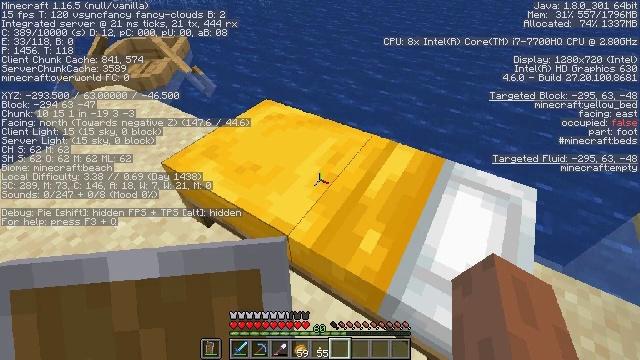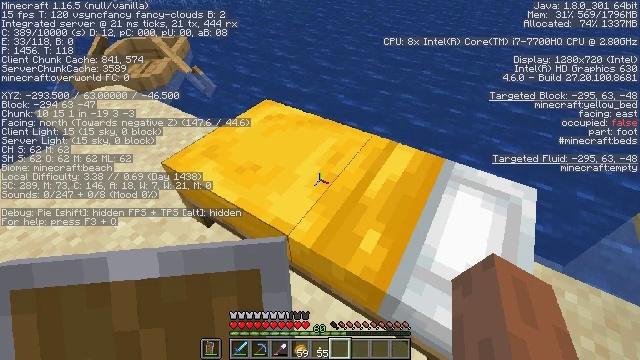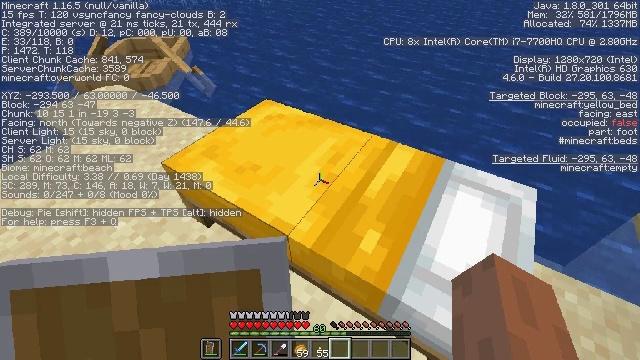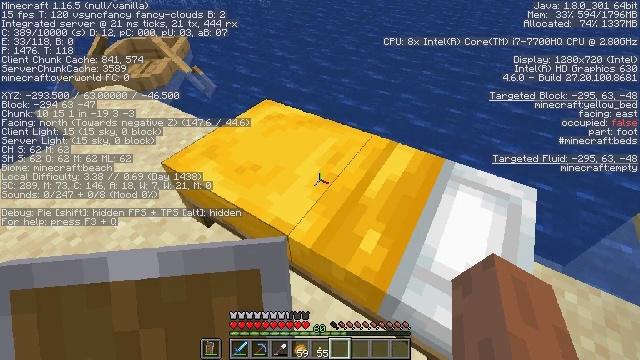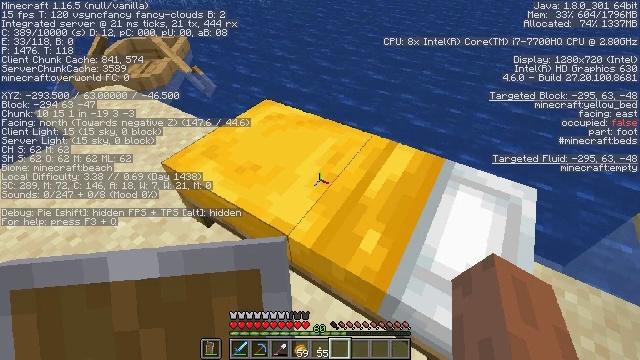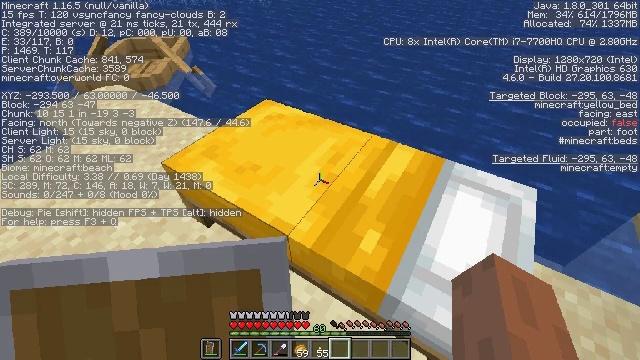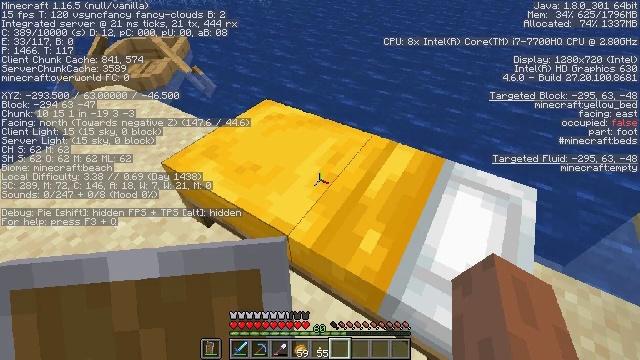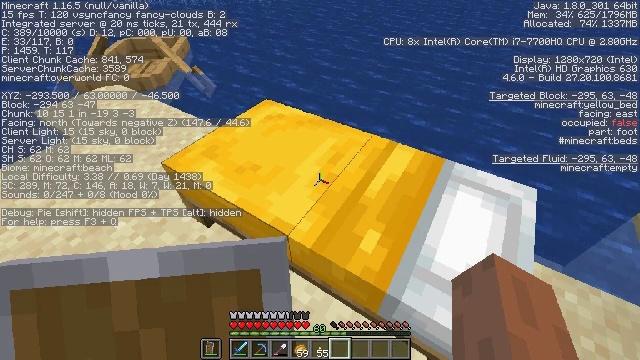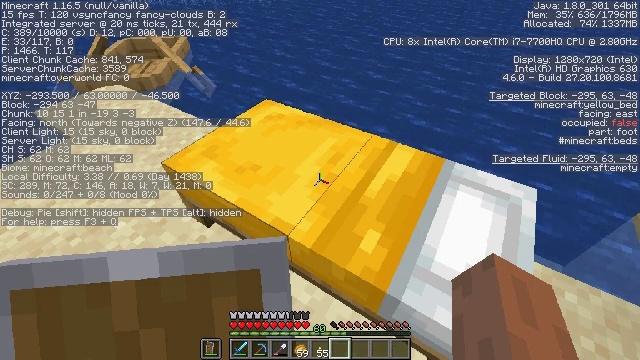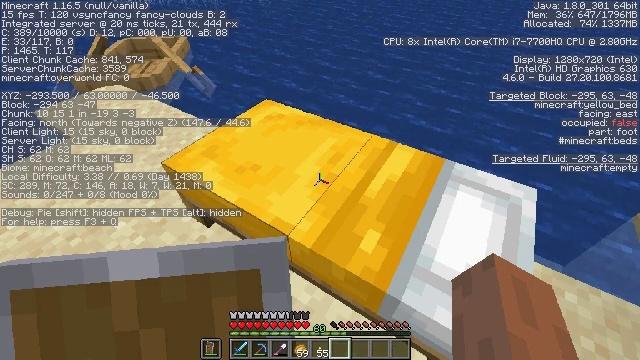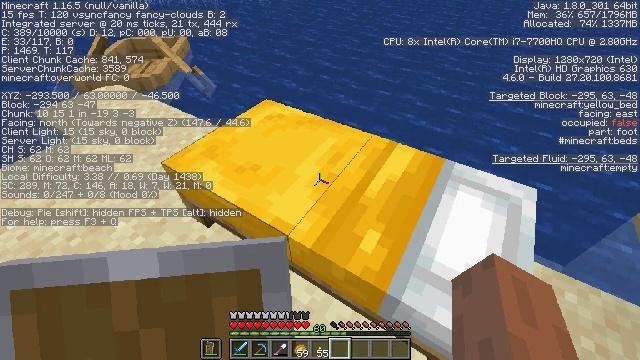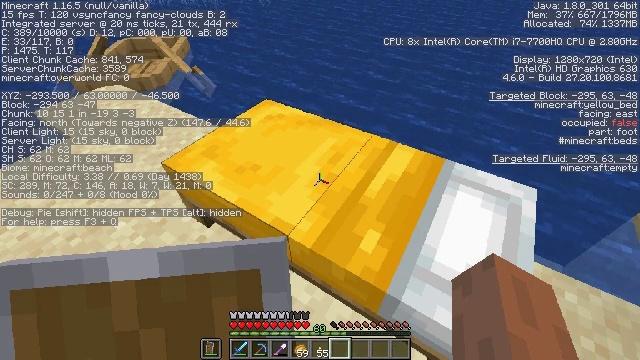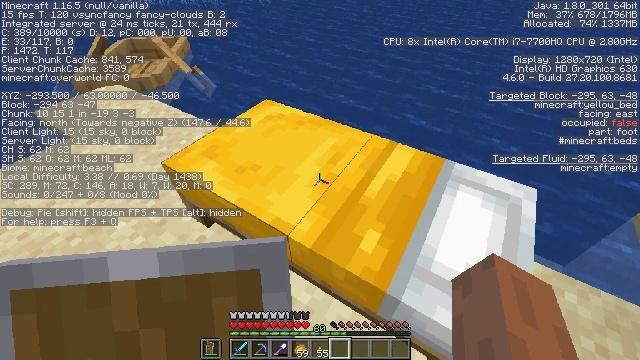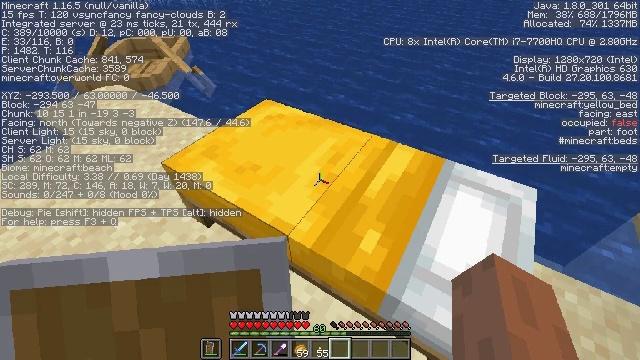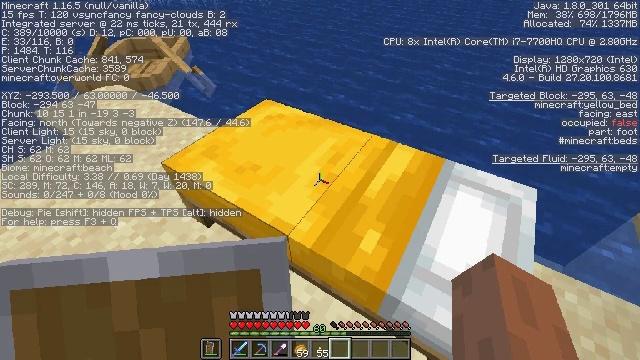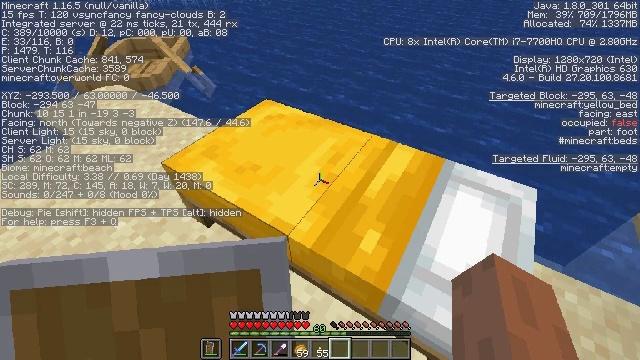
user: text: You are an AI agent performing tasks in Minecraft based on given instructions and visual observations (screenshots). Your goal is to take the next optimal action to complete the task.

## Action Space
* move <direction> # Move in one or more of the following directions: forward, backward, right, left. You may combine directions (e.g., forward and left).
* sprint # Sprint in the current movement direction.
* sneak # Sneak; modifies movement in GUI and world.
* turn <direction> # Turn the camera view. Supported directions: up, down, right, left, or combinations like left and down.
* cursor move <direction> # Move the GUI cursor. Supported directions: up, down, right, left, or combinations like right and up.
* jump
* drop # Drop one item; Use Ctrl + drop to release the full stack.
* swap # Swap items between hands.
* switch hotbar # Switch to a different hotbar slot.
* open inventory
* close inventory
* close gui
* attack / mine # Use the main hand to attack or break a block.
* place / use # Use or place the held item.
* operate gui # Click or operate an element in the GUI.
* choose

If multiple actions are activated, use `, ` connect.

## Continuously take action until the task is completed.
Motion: motion action
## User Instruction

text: Gather the yellow bed by attacking it.
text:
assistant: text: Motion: no_op
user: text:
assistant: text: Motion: no_op
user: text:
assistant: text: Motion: no_op
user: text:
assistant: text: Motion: no_op
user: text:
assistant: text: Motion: no_op
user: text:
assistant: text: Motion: no_op
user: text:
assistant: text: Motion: no_op
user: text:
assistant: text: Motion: no_op
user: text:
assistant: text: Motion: no_op
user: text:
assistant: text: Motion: no_op
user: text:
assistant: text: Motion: no_op
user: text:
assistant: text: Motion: no_op
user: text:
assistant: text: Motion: no_op
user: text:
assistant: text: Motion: no_op
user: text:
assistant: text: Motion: no_op
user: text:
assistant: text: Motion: no_op
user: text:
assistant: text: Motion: no_op
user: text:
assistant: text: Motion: no_op
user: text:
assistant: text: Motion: no_op
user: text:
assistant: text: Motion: no_op
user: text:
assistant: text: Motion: no_op
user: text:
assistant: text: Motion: no_op
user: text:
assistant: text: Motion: no_op
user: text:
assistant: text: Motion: no_op
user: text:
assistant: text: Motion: no_op
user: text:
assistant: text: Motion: no_op
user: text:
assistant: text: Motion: no_op
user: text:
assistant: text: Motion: no_op
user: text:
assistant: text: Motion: no_op
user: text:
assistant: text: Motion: no_op